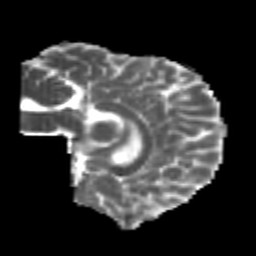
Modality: MD
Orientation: sagittal
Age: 21
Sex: male
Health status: healthy
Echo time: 0.074 s